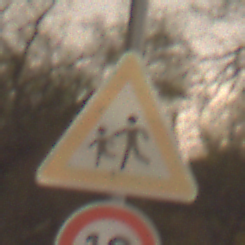
Verkehrszeichen: KinderRechts
Zusatzzeichen unten: Geschwindigkeit10
Umgebung: Outdoor, Nature
Tageszeit: Night
Wetter: Clear
Licht: Natural
Jahreszeit: NotSpecified
Kontrast: LowContrast